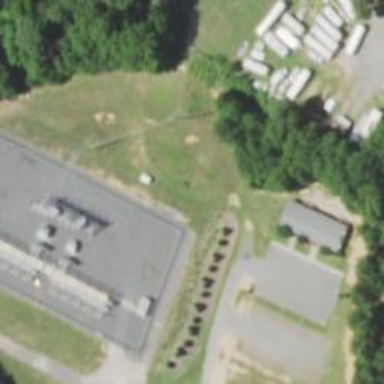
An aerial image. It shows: Distribution level power substation surrounded by fence.